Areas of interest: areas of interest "Zoo"
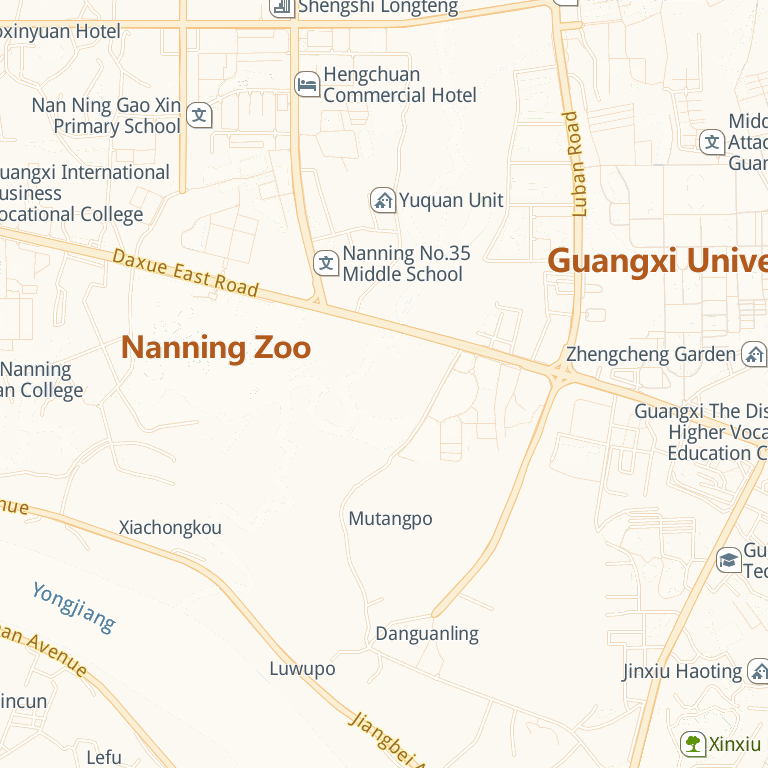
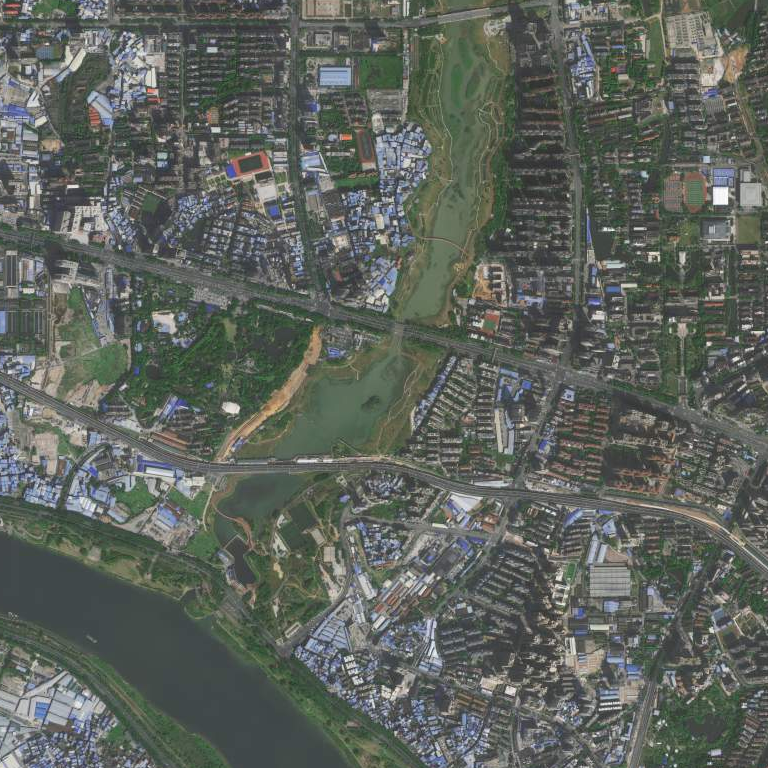